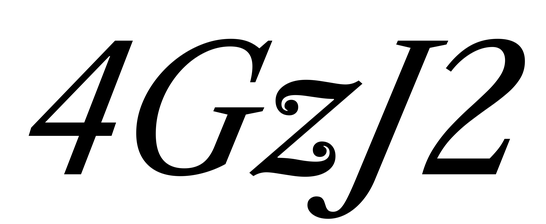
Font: LibreCaslonText-Italic_Italic